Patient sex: M
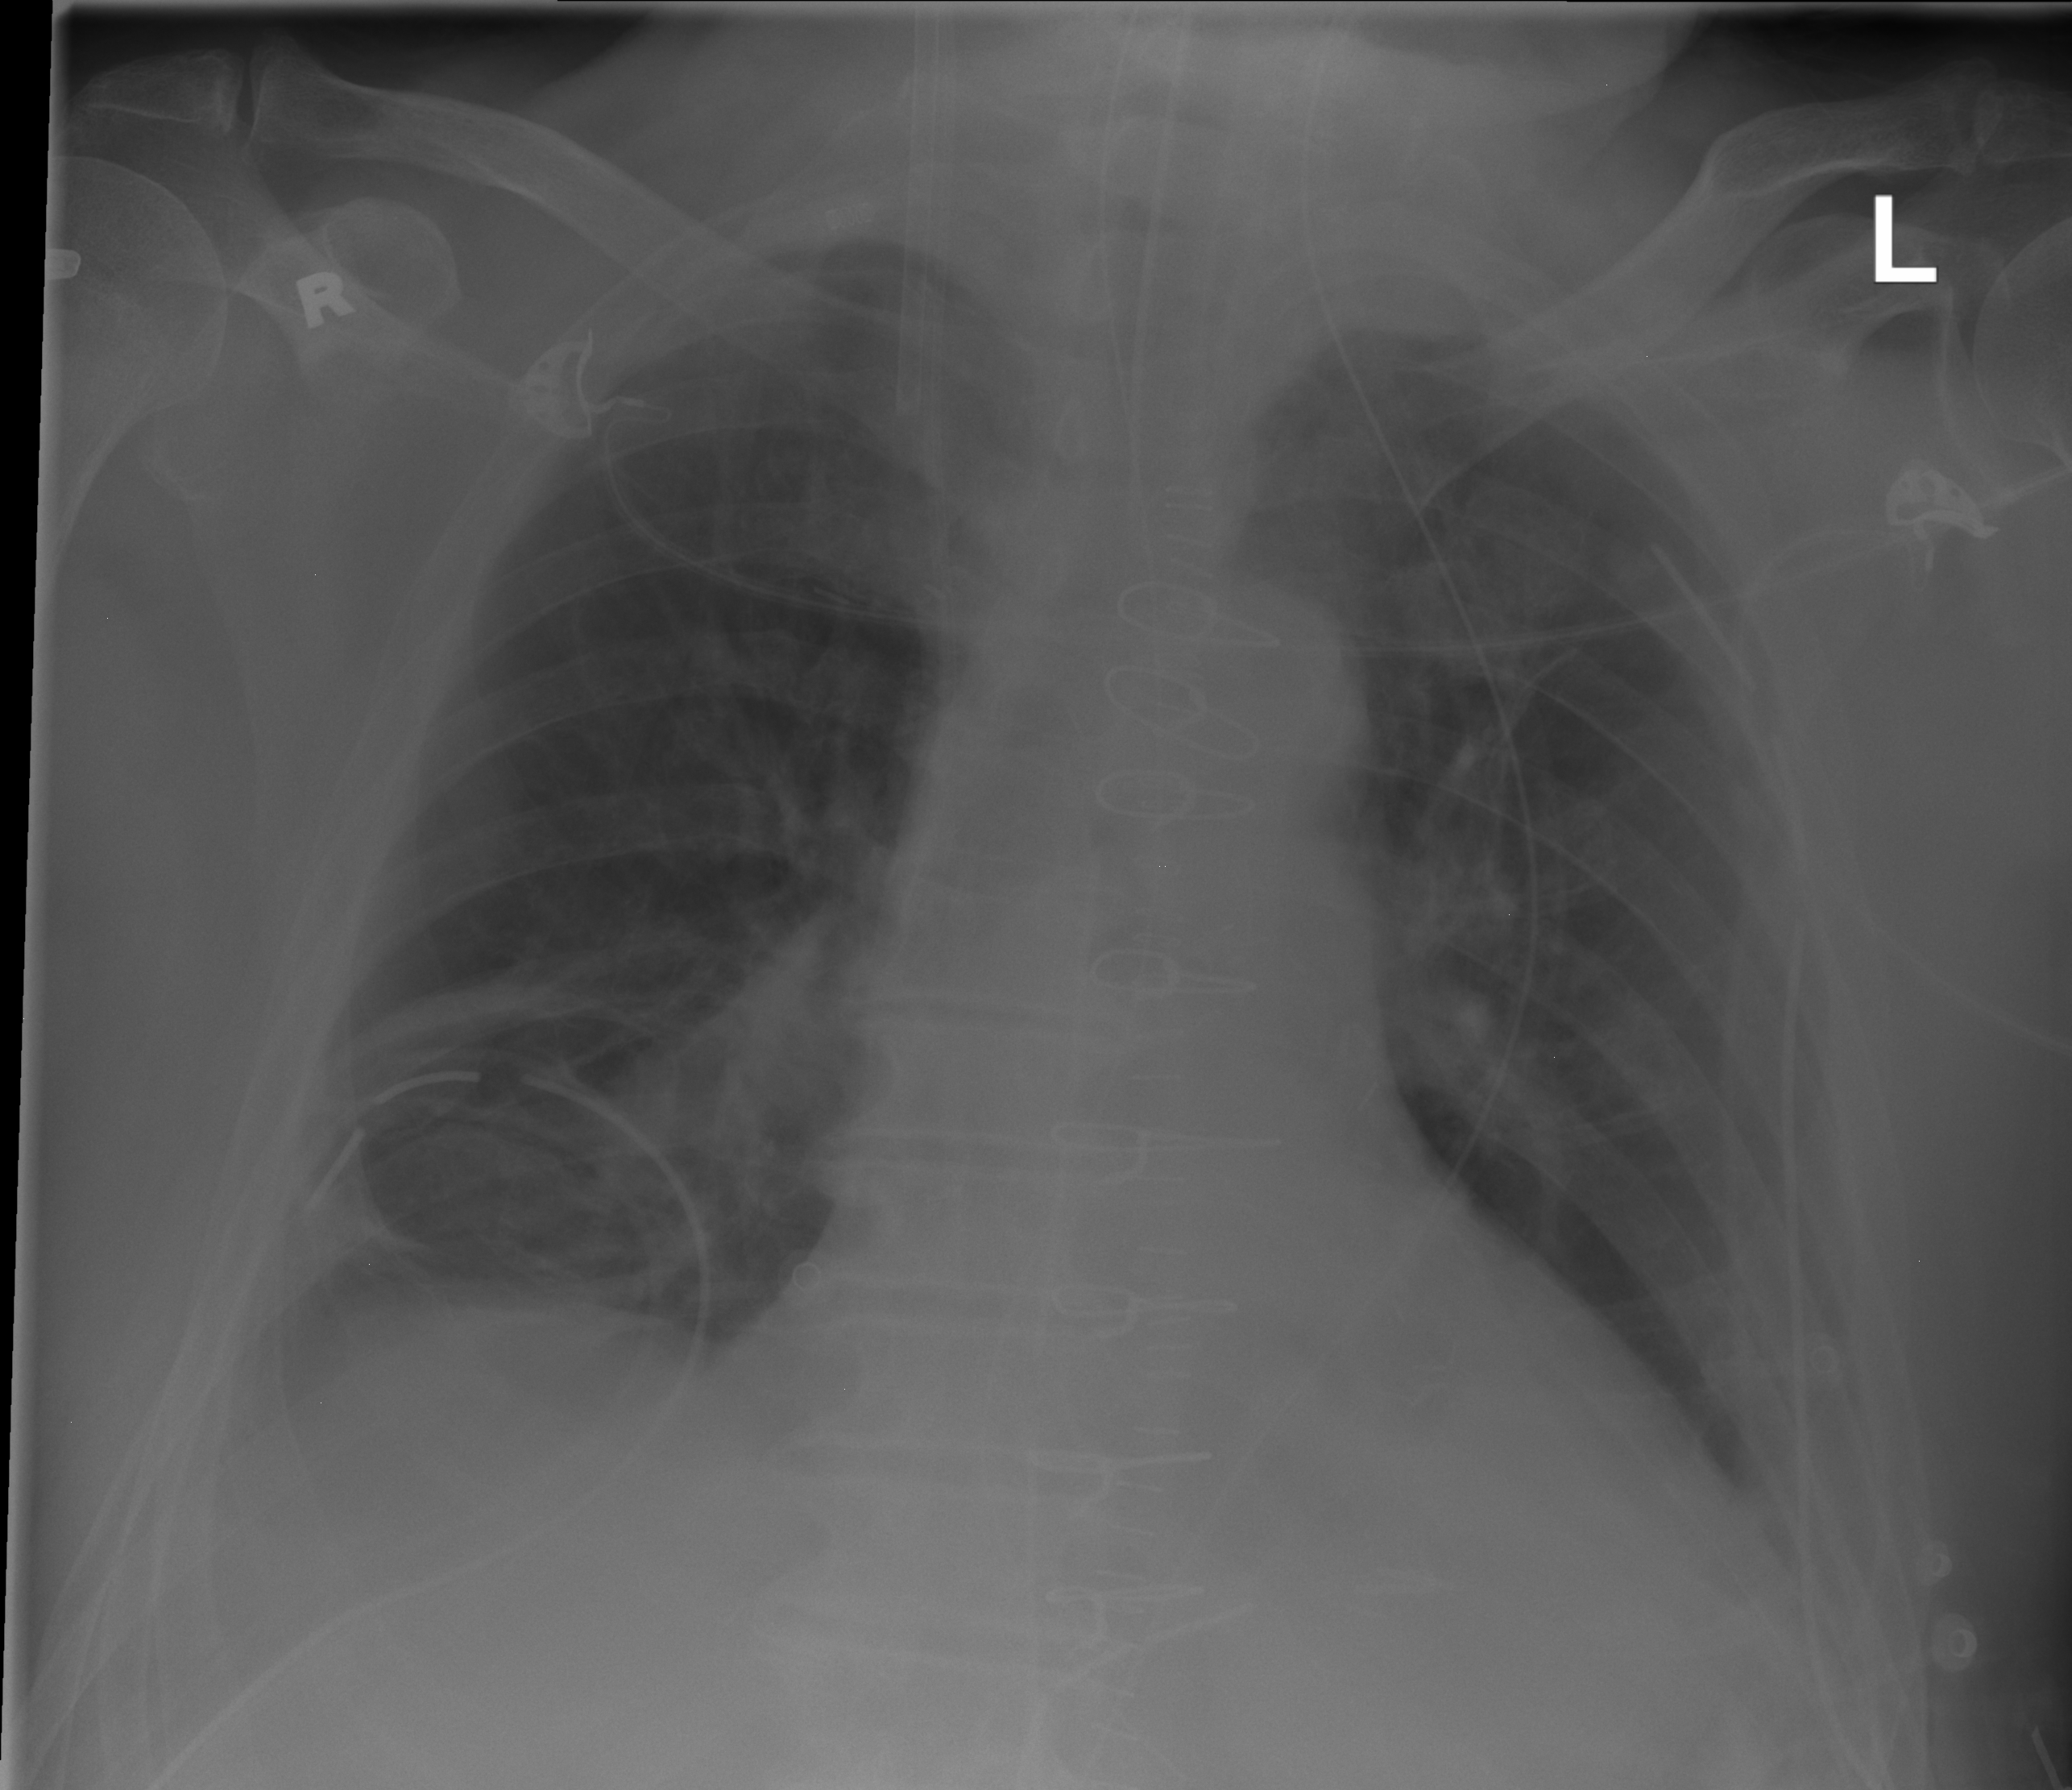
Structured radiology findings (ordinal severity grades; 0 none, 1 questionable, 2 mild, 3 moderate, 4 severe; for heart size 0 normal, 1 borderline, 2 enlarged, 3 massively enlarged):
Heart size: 0
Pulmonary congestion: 0
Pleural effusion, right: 0
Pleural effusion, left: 1
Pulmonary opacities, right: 0
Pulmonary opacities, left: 0
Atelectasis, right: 2
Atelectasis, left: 1